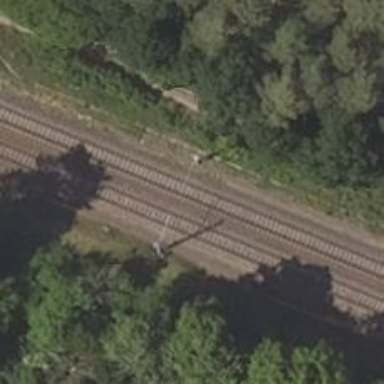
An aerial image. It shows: Railway milestone with catenary mast.